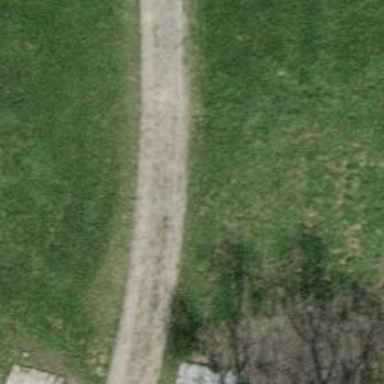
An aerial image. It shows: Compacted track road with grade3 tracktype.